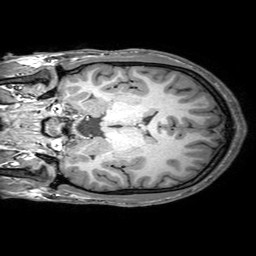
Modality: T1w
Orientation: coronal
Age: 19
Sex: male
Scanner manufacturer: philips
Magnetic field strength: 3 T